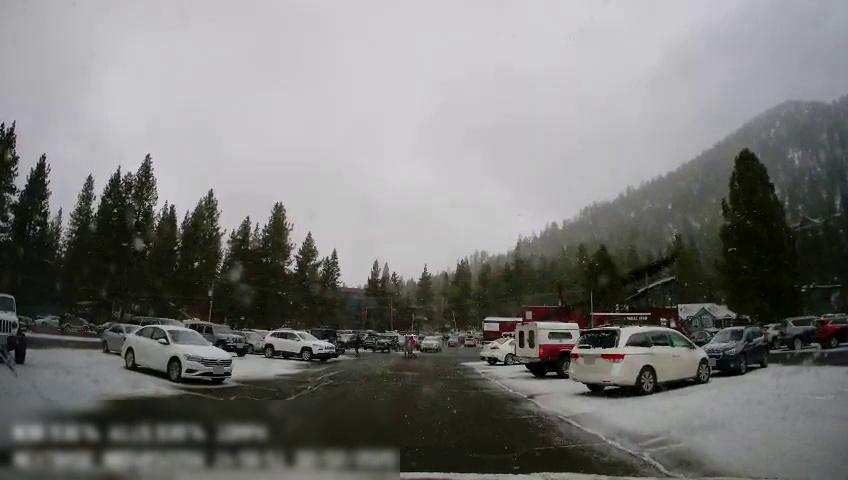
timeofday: Day
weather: Snowy
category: Vehicles | SUV
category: Vehicles | SUV
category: Vehicles | Car
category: Vehicles | SUV
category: Vehicles | SUV
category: Vehicles | SUV
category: Vehicles | Car
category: Vehicles | Car
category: Vehicles | SUV
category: Vehicles | Car
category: Vehicles | SUV
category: Vehicles | Car
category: Vehicles | Truck
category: Vehicles | Car
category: Vehicles | SUV
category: Vehicles | Car
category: Vehicles | SUV
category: Vehicles | Car
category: Vehicles | Car
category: Drivable Space